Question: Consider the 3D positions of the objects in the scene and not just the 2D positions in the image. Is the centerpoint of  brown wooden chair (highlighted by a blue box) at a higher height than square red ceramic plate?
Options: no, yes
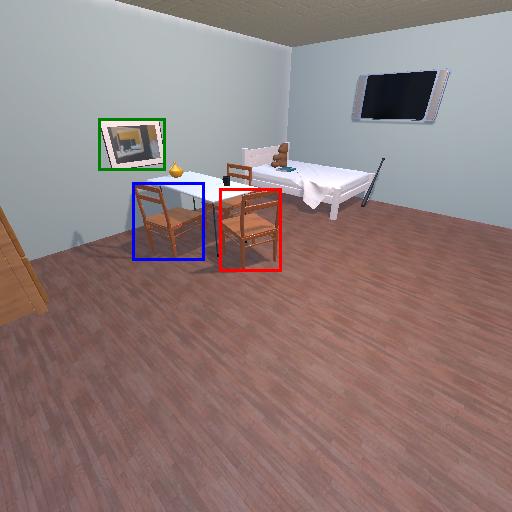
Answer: no